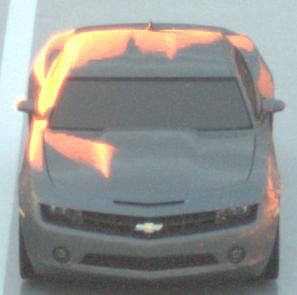
Make: Chevrolet
Model: Camaro Cabriolet 6.2 V8
Detailed model: Camaro (V) Coupé
Model produced from: 2011/09
Model produced until: 2014/02
Doors: 2
Color: gray
Road condition: wet road
Daytime: sunrise or sunset
Contrast: medium contrast